Question: I moved my wordpress site to a new domain and now for some strange reason the layout is slightly altered.
Within header element there are divs logo and main-navigation. Logo used to be aligned with the bottom of main navigation but now it floats at the top.
Tried fiddling with margins, align and display but cannot get it.
Here is the gist of html:
'''
<div id="logo">
<a href="http://www.example.com/">
<img src="http://www.example.com/wp-content/uploads/2014/10/cropped-75021.png" width="736" height="118" alt="Patchwood logo">
</a>
</div>
<!-- end of #logo -->
<div id="main-navigation">
<div class="social-icons">
<ul>
<li>
<a href="https://twitter.com/trashswag">
<img src="http://www.example.com/wp-content/themes/orbit/images/twitter-icon.png" width="24" height="24" alt="Twitter url ">
</a>
</li>
<li>
<a href="https://www.facebook.com/patchwood.reclaimed.wood">
<img src="http://www.example.com/wp-content/themes/orbit/images/facebook-icon.png" width="24" height="24" alt="Facebook url ">
</a>
</li>
</ul>
</div>
<nav>
<div class="dropdown dropdown-horizontal">
<ul id="menu-main" class="main-nav l_tinynav1">
<li id="menu-item-132" class="first-menu-item menu-item menu-item-type-custom menu-item-object-custom menu-item-132">
<a href="http://example.com/">
Home
</a>
</li>
<li id="menu-item-154" class="menu-item menu-item-type-post_type menu-item-object-page menu-item-154">
<a href="http://www.example.com/patchwork/">
Patchwork
</a>
</li>
<li id="menu-item-150" class="menu-item menu-item-type-post_type menu-item-object-page menu-item-150">
<a href="http://www.example.com/clear-outs-offers/">
Clear Outs &amp; Offers
</a>
</li>
'''
Possibly relevant CSS:
'''
#logo {
display: inline;
float: left;
width: 40%;
margin: 0 1.0416666666666665%;
margin-bottom: 2.25%;
#main-navigation {
display: inline;
float: left;
width: 55%;
margin: 0 1.0416666666666665%;
'''
(leaving out line item and anchor css probably not relevant? Too granular and maybe the issue is at sibling elements #logo and #main-navigation?)
You can see it here: <URL>
I just want the logo to align at the bottom of it's parent element so appears. Here's a pic, I've added '* {outline: 1px solid}' to see better - I just want the logo aligned at the bottom.

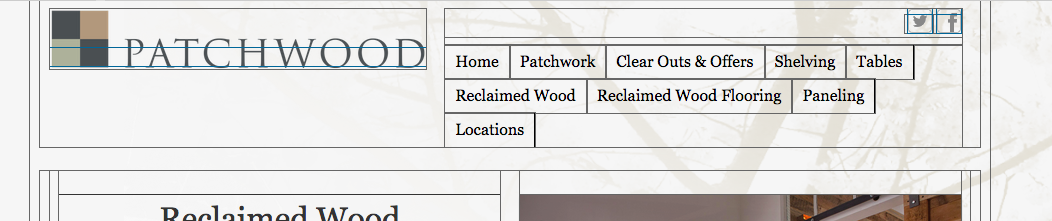
Answer: You need to modify your CSS a little bit for your 'logo' div and the 'navigation' div like this:
'''
#logo {
display: inline-block;
float: none;
width: 40%;
vertical-align: bottom;
}
#main-navigation {
display: inline-block;
float: none;
width: 55%;
vertical-align: top;
}
'''

You can also vertically align the logo and the navigation menu in the middle by using 'vertical-align: middle' instead.